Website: walmart
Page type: payment
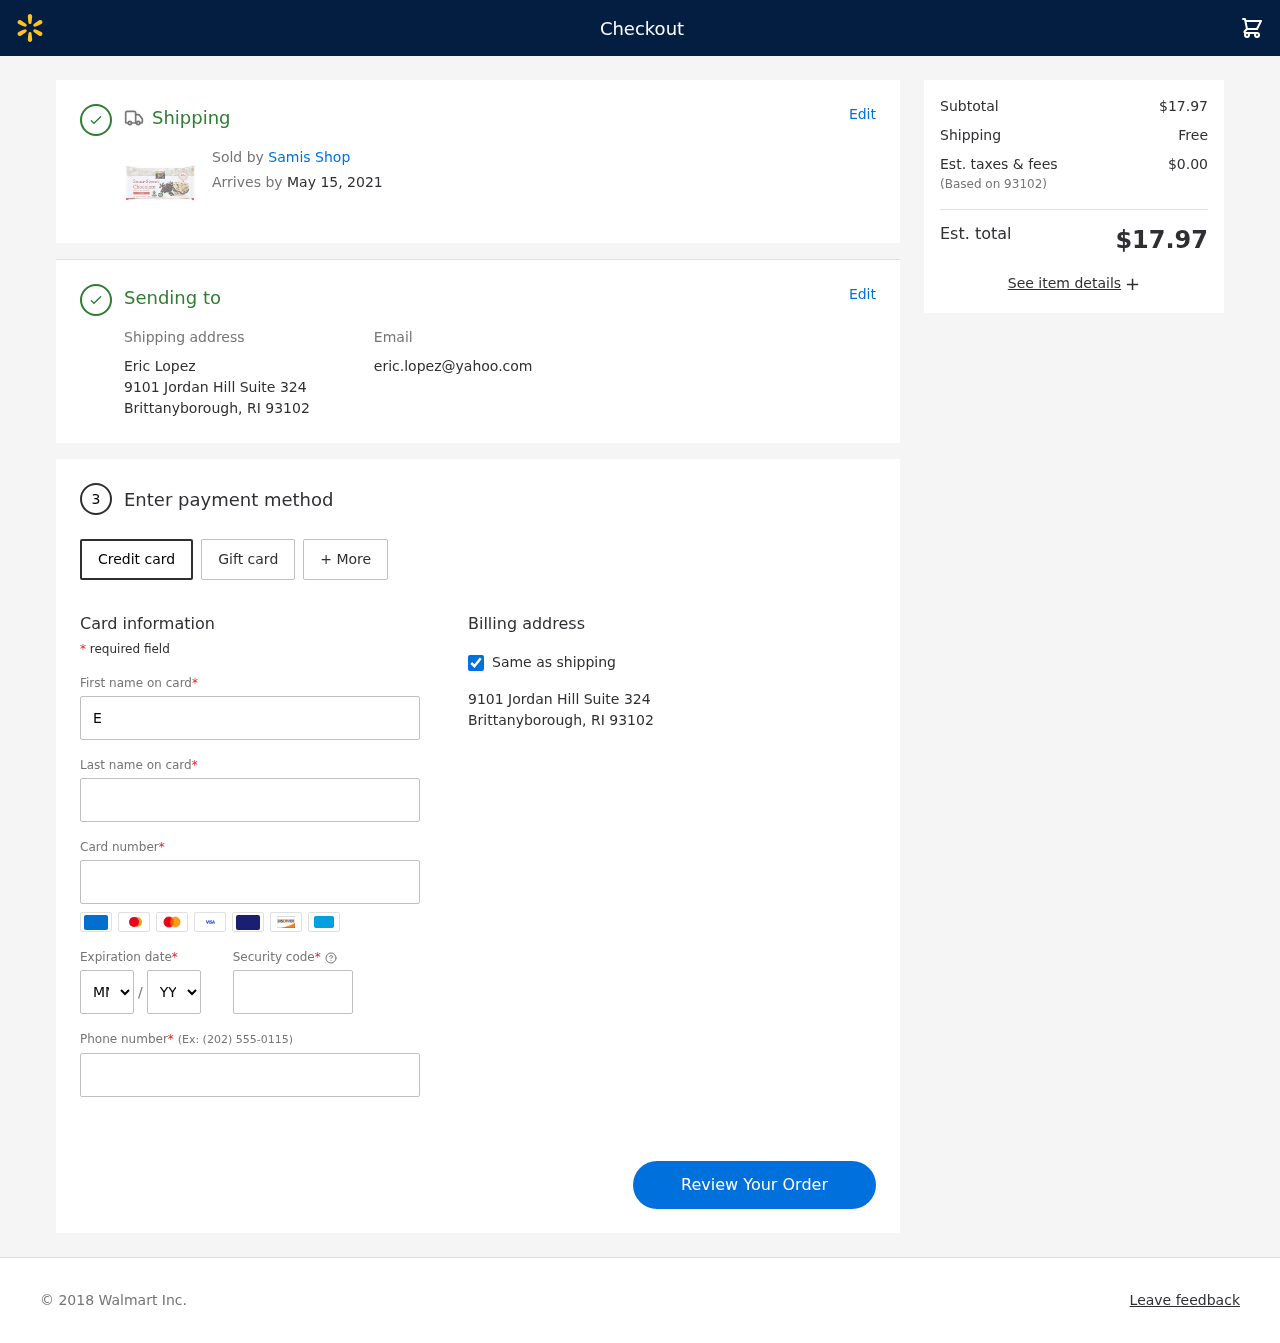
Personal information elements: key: PII_CARD_CVV
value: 0705
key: PII_CARD_EXPIRY_MONTH
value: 12
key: PII_CARD_EXPIRY_YEAR
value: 30
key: PII_CARD_NUMBER
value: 3790 4019 5402 689
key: PII_CITY_STATE_ZIP
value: Brittanyborough, RI 93102
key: PII_EMAIL
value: eric.lopez@yahoo.com
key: PII_FIRSTNAME
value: Eric
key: PII_FULLNAME
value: Eric Lopez
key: PII_LASTNAME
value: Lopez
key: PII_PHONE
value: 6974036153
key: PII_POSTCODE
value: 93102
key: PII_STREET
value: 9101 Jordan Hill Suite 324
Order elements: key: ORDER_DELIVERY_DATE
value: May 15, 2021
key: ORDER_SUBTOTAL
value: $17.97
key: ORDER_SHIPPING_COST
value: Free
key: ORDER_TAX
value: $0.00
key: ORDER_TOTAL
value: $17.97